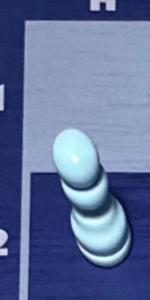
Label: Pawn_White